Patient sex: M
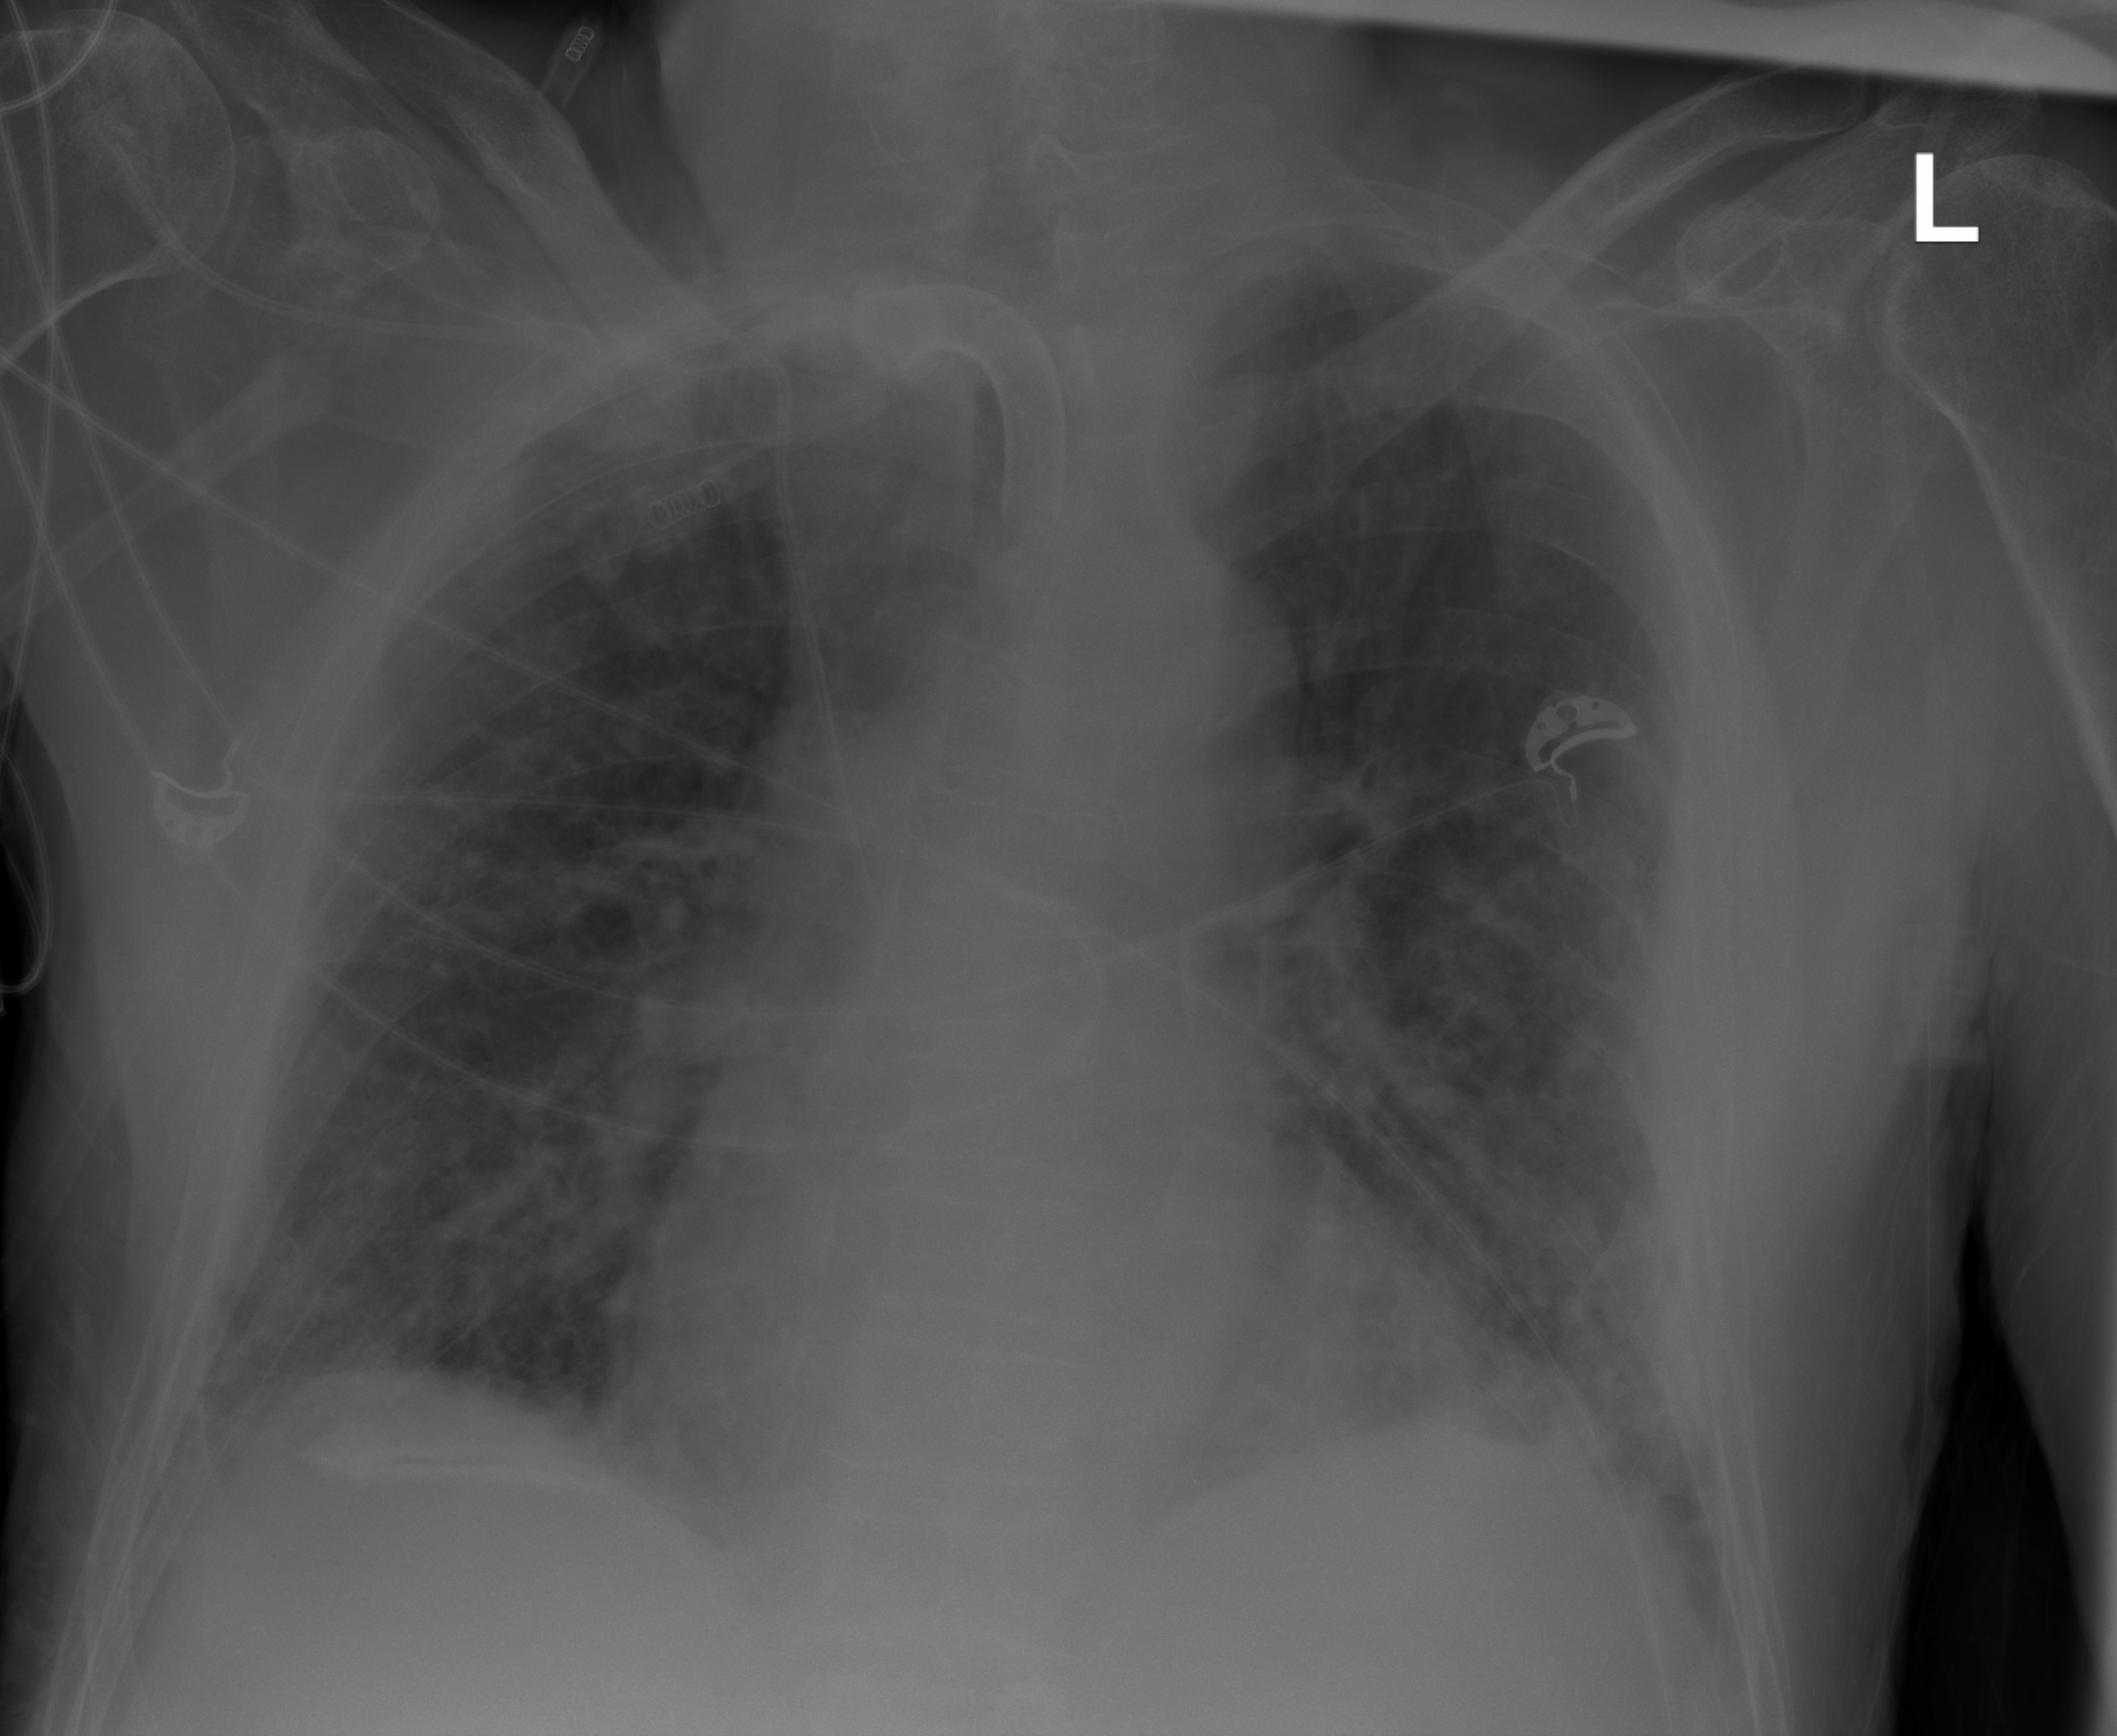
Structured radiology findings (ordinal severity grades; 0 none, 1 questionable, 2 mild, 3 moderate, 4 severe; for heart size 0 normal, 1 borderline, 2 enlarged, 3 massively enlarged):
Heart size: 0
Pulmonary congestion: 2
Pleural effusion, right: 0
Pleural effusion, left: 0
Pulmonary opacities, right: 3
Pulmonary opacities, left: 3
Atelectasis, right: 2
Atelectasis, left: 2